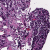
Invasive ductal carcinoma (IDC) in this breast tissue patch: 1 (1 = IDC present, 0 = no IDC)